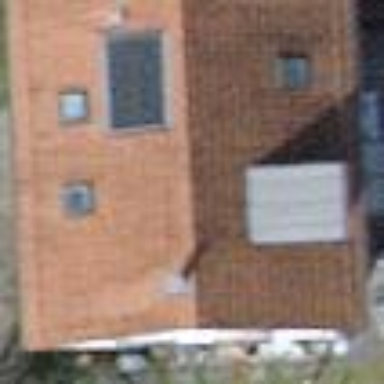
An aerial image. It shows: Semidetached house with gabled roof.